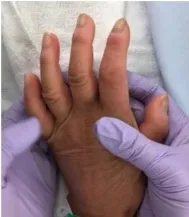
Clinical appearance of the patient with OVF who had a history of systemic scleroderma. . The patient had a history of systemic scleroderma, which was complicated by interstitial lung disease. (a,b) Her fingers and toes were cold due to Raynaud's phenomenon of systemic scleroderma.
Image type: medical_photograph (skin_photograph)